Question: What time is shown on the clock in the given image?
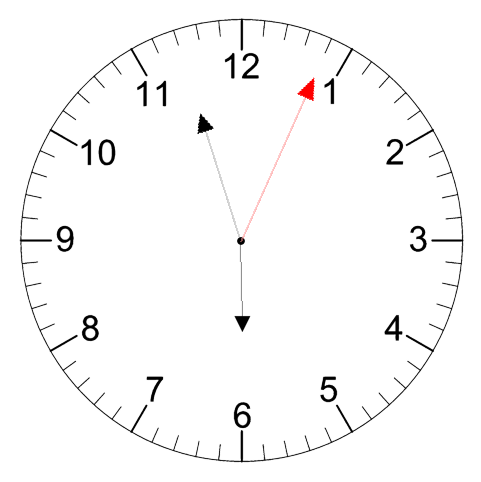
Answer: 05:57:04